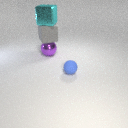
large purple metal sphere to the left of small blue rubber sphere